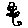
Label: flower